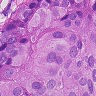
Metastatic tissue present: yes